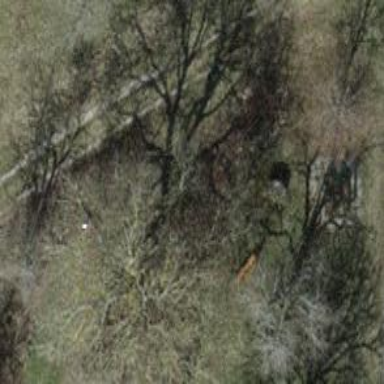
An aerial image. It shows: Brown bench in the vicinity.